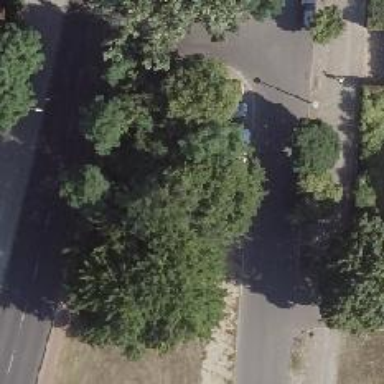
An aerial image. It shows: Compacted footway.